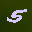
Label: 5